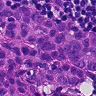
Metastatic tissue present: yes